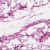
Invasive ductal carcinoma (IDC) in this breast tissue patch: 0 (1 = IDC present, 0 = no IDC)